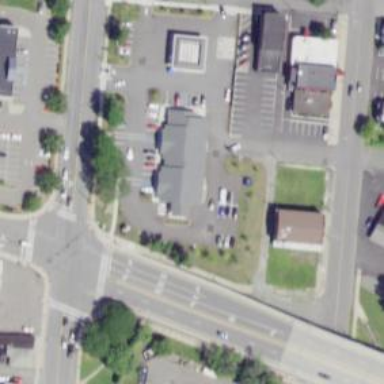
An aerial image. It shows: Convenience shop.